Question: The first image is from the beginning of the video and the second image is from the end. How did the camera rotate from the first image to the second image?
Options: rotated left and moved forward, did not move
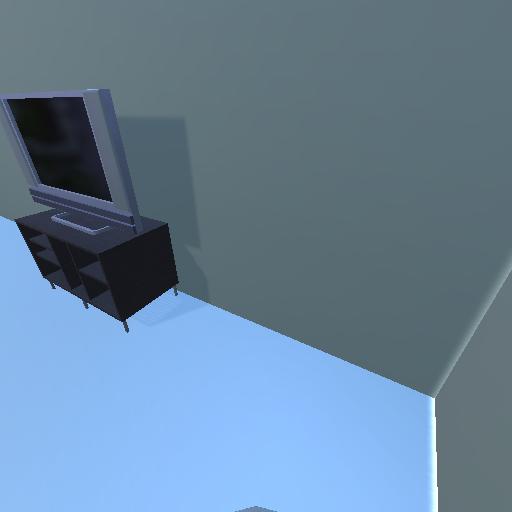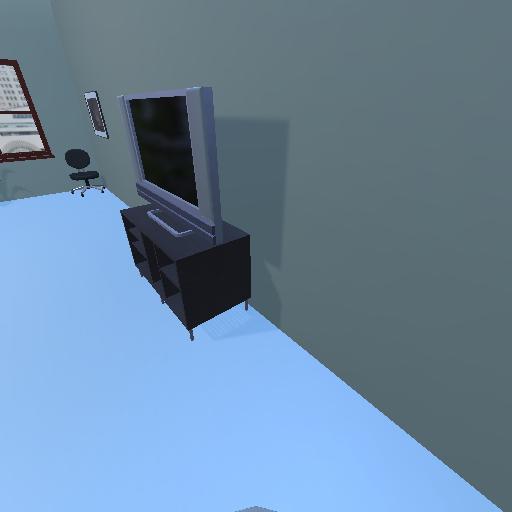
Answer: rotated left and moved forward